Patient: sex M, age 55
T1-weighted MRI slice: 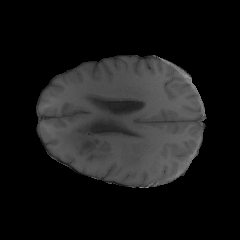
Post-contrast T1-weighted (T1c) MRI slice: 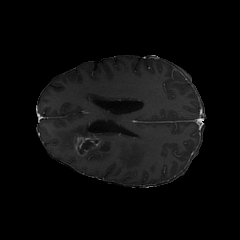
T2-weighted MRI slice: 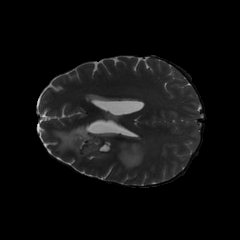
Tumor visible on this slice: yes
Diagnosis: Glioblastoma, IDH-wildtype
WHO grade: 4